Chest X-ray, AP view. Patient: 9 years old, sex F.
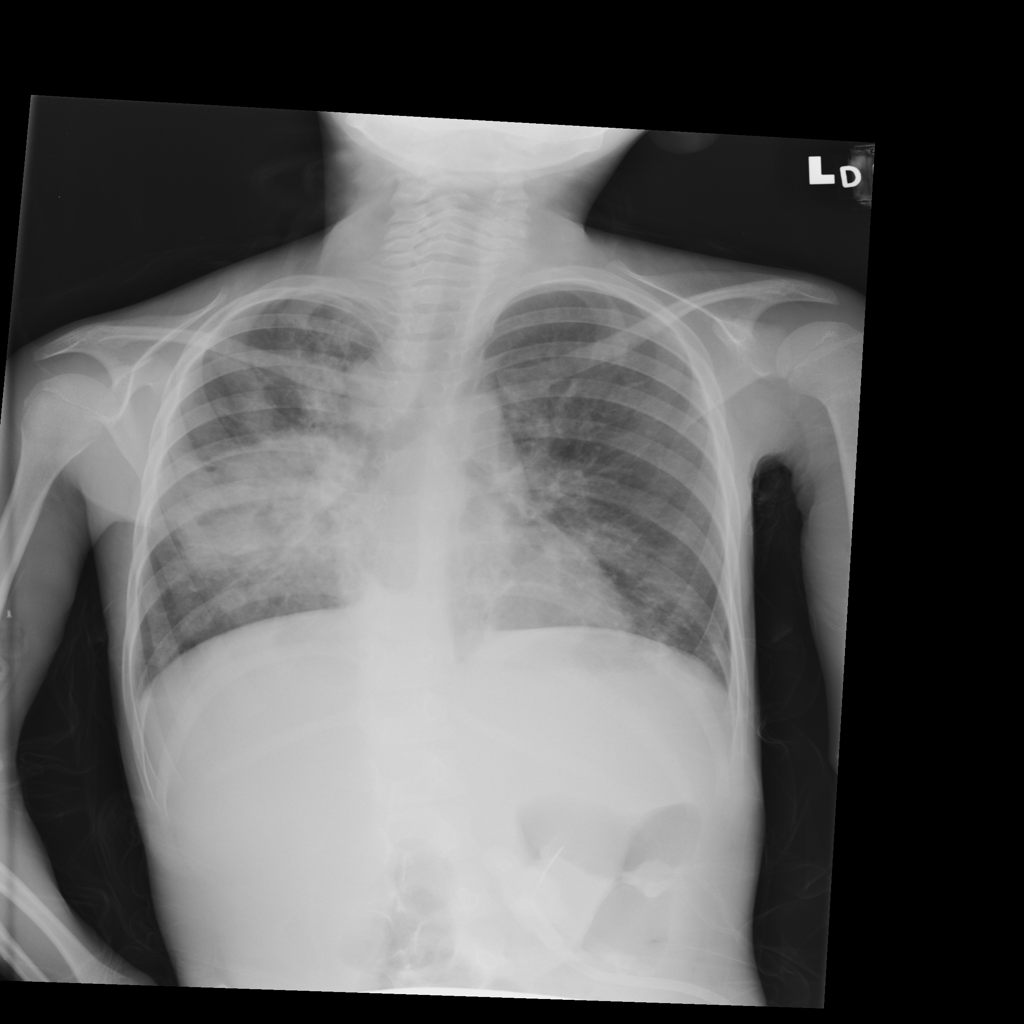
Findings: Consolidation, Infiltration